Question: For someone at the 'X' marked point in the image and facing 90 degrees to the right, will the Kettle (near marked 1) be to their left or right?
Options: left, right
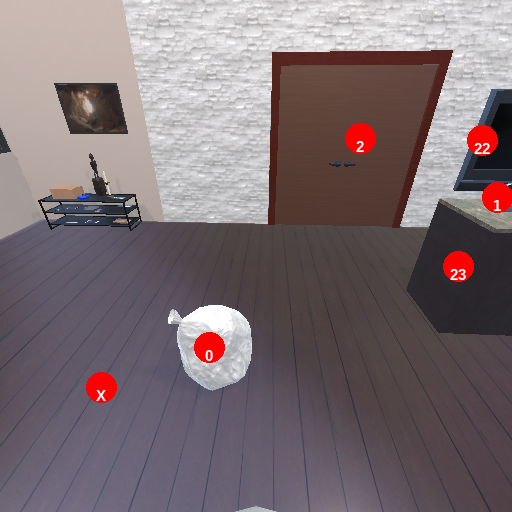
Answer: left